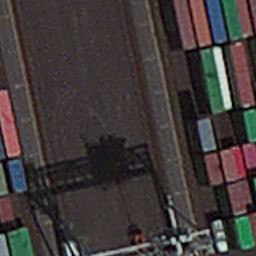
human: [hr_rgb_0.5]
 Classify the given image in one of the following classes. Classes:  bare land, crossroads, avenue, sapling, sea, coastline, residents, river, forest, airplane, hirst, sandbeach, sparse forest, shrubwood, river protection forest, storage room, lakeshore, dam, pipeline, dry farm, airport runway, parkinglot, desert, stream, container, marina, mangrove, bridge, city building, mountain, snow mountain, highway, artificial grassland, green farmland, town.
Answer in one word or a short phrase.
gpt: container